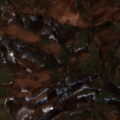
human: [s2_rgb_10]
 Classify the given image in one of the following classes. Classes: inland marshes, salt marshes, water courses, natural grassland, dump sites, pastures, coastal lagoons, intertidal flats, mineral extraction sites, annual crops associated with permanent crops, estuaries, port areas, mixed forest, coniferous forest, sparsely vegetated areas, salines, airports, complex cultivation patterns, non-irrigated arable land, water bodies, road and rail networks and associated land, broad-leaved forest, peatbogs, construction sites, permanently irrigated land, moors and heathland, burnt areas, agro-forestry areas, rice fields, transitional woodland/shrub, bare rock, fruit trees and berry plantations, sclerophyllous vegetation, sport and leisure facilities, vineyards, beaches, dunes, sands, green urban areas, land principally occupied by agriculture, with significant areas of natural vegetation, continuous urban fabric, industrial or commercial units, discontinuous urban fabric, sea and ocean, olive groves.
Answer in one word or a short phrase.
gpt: non-irrigated arable land, complex cultivation patterns, land principally occupied by agriculture, with significant areas of natural vegetation, broad-leaved forest